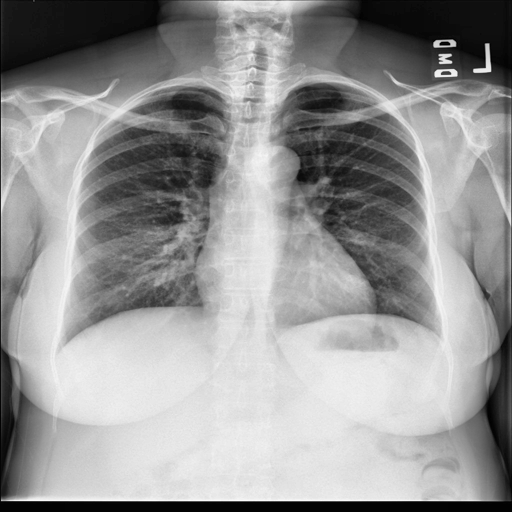
Finding: NORMAL